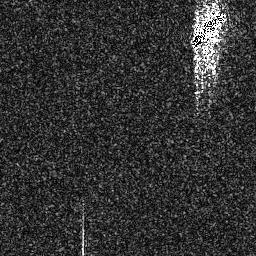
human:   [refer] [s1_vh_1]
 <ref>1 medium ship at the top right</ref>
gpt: <box>[[73, 3, 87, 19, 0]]</box>